Field crop: tomato
Growth stage: 1
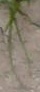
Species: cyperus